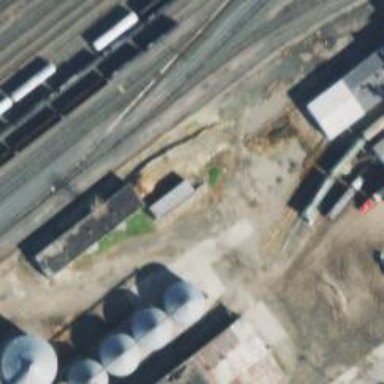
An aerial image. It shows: Abandoned railway yard.